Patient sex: F
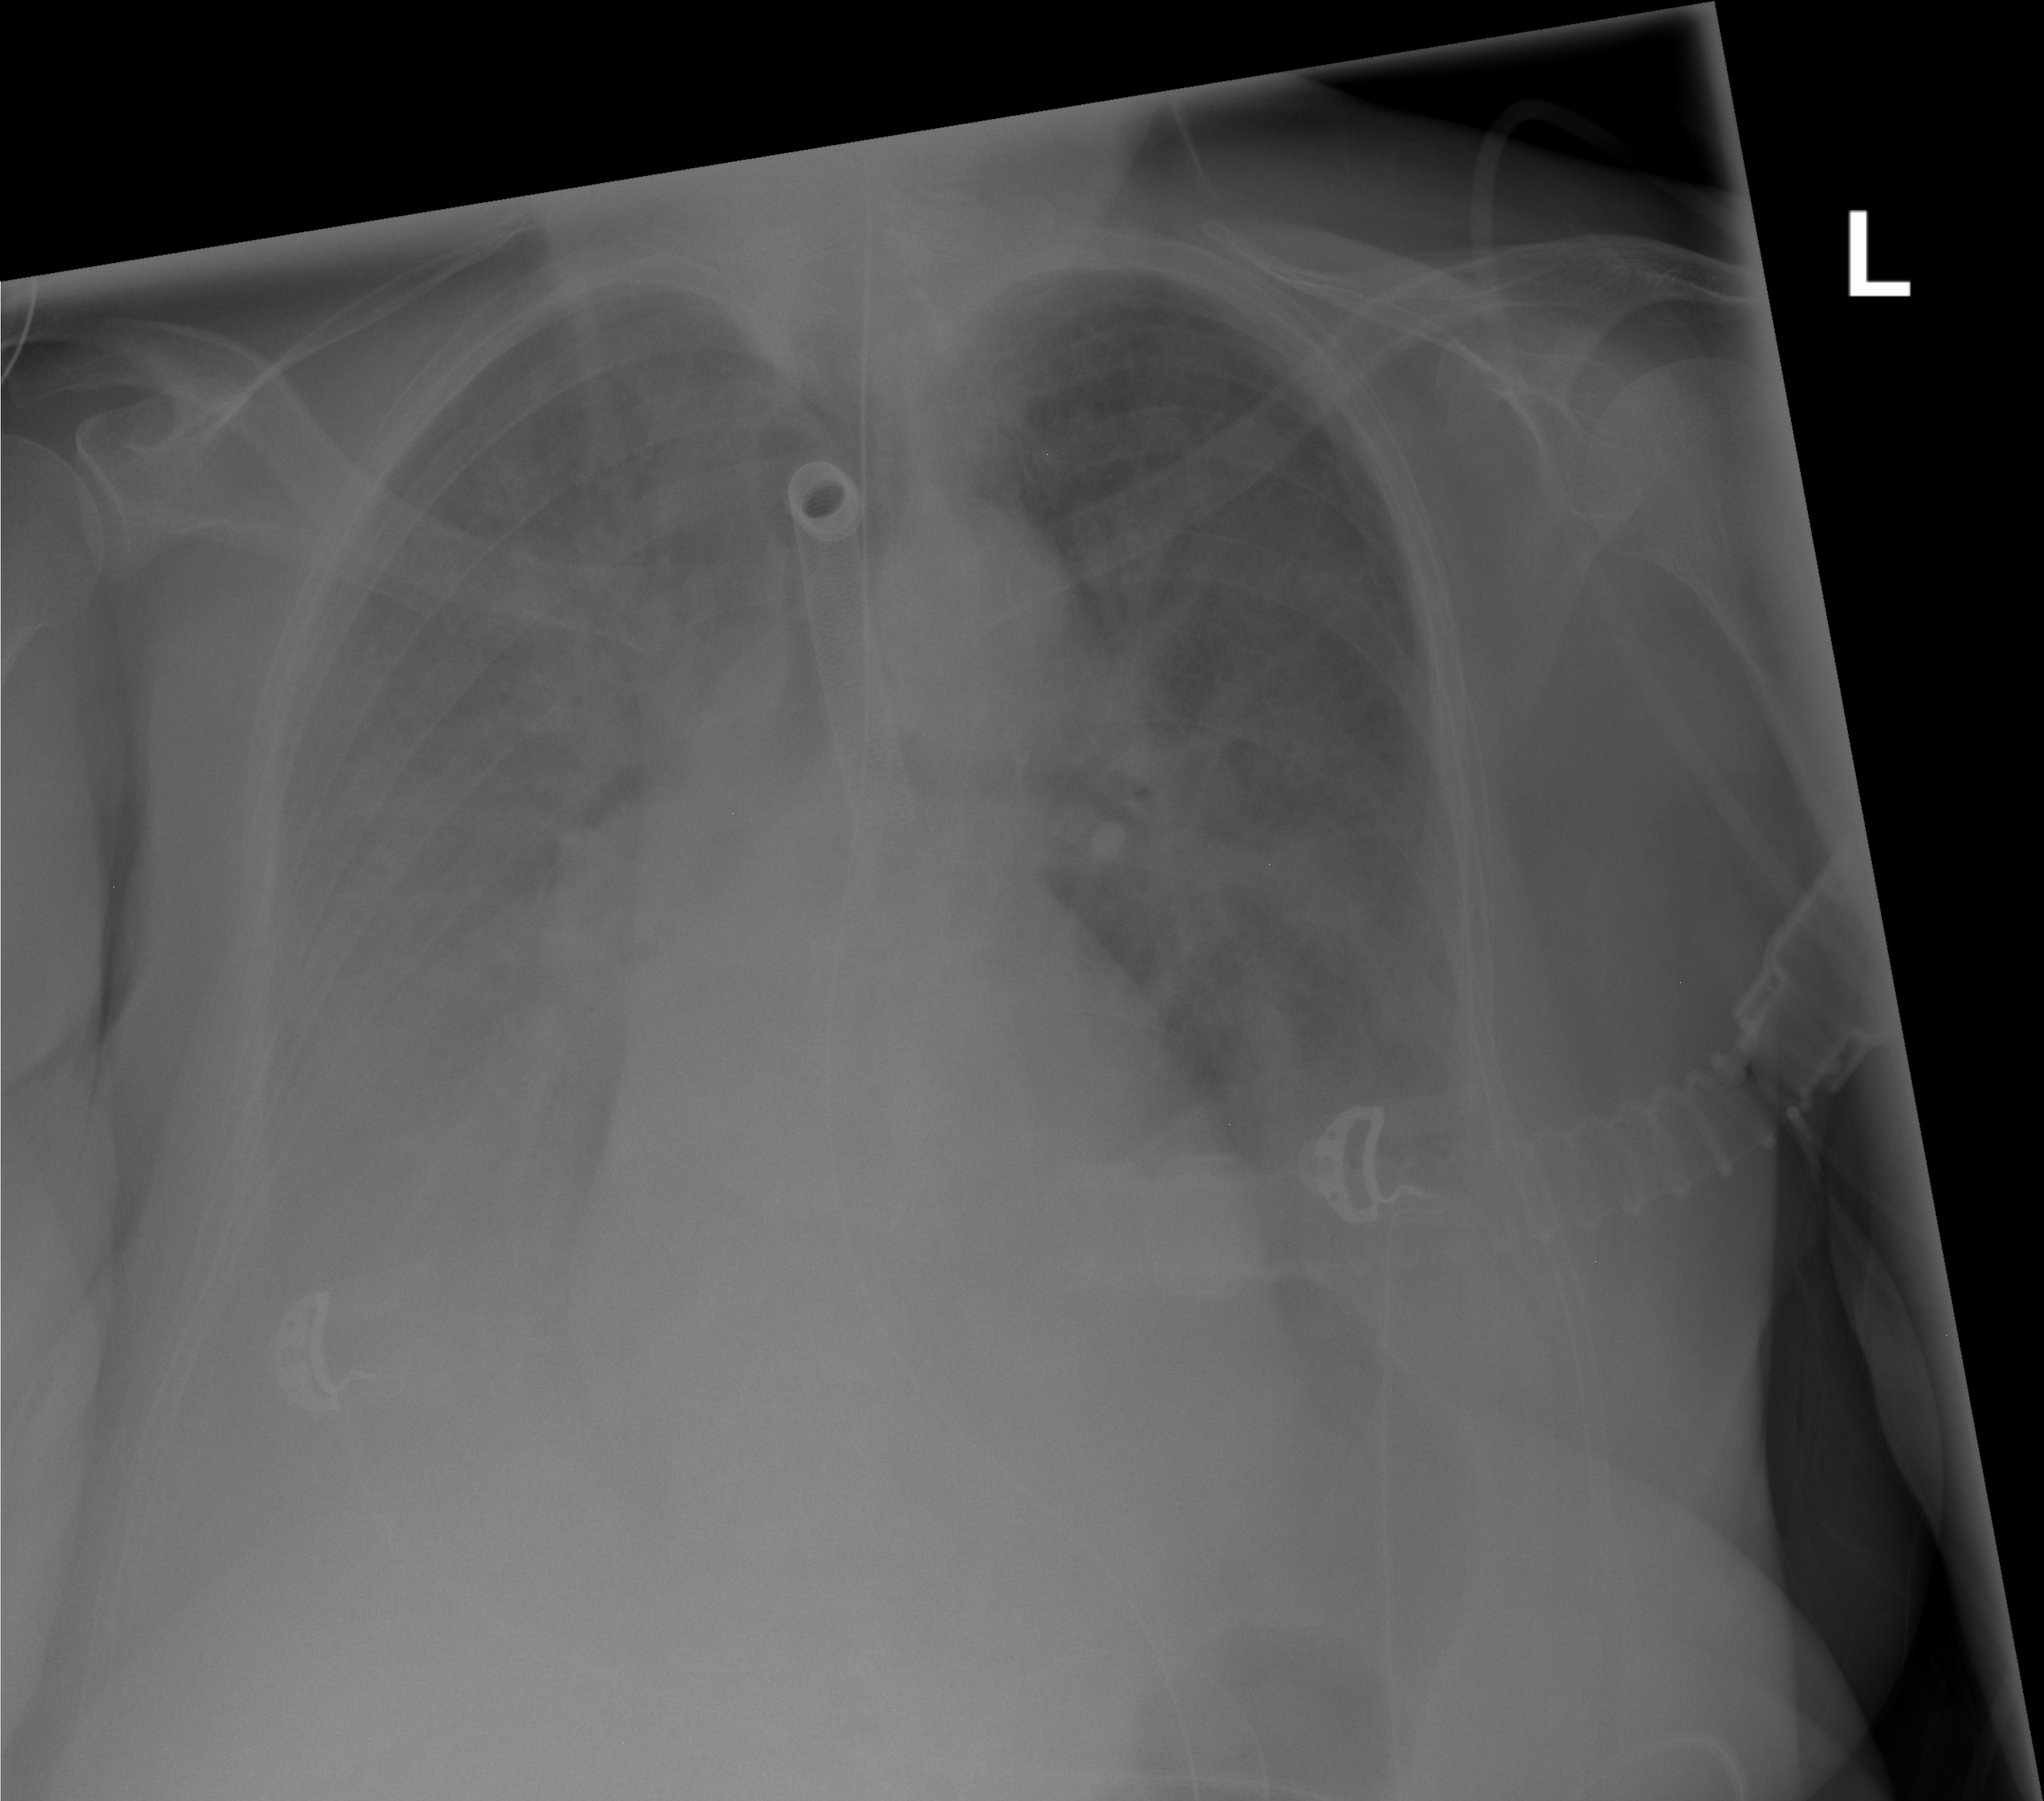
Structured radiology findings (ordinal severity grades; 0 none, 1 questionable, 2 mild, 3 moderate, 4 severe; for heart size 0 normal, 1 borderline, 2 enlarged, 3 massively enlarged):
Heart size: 0
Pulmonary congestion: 2
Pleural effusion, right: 3
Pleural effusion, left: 3
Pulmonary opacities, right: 2
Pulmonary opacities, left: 2
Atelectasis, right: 3
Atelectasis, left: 2